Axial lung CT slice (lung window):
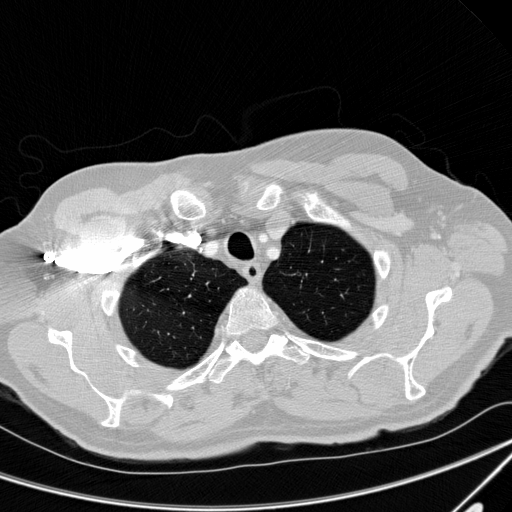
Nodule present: no